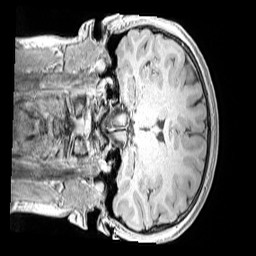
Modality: MP2RAGE
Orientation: coronal
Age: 10
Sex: female
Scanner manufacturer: siemens
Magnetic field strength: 3 T
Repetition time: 4 s
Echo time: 0.00299 s